Interaction volume radius: 10 \u00c5
Interaction volume height: 30 \u00c5
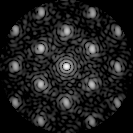
Disorder parameter: 0.3013